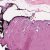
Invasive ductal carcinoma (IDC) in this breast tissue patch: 0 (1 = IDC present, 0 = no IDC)